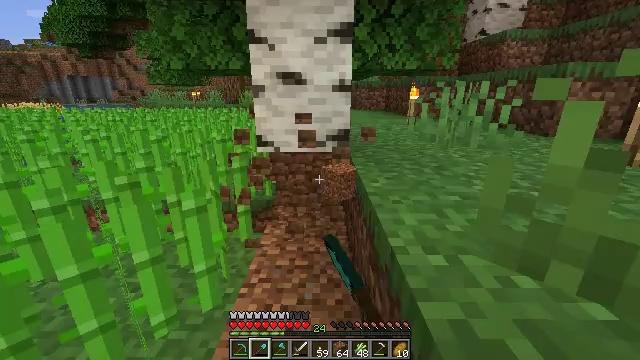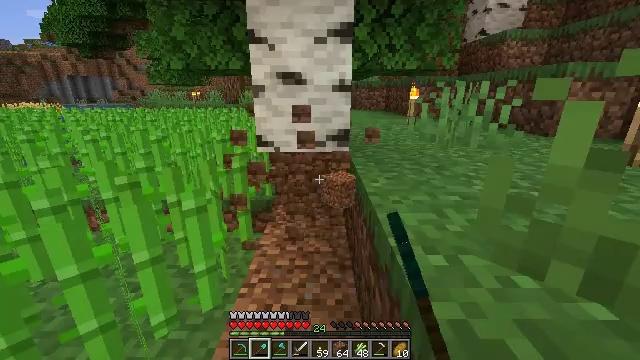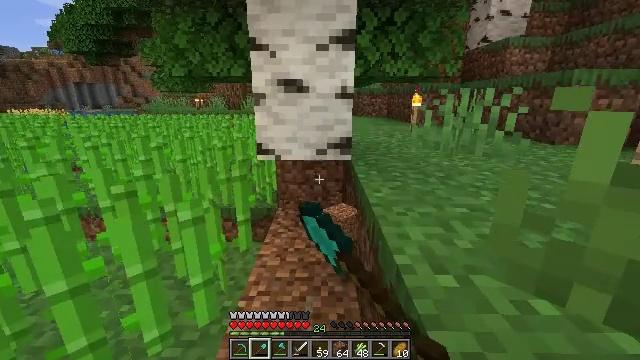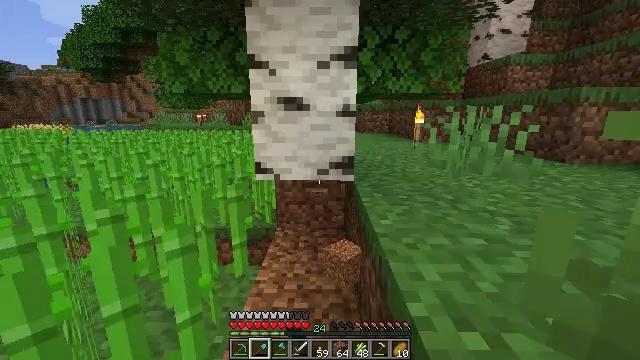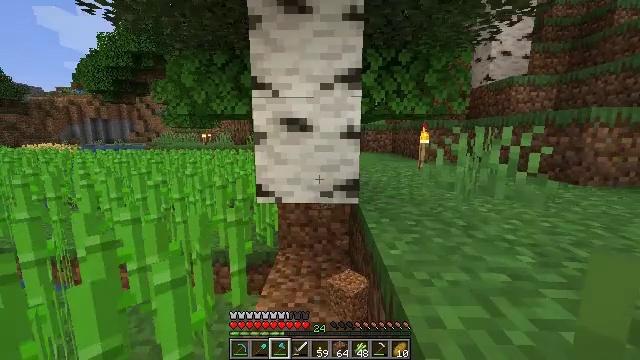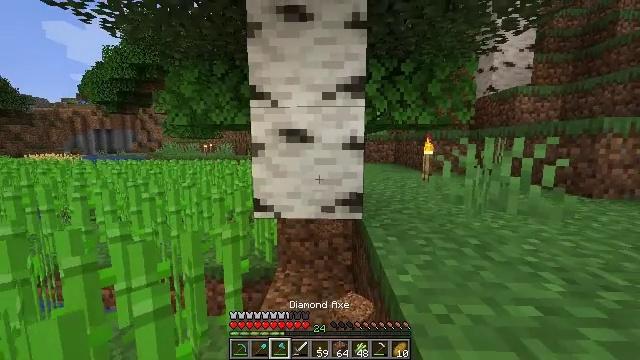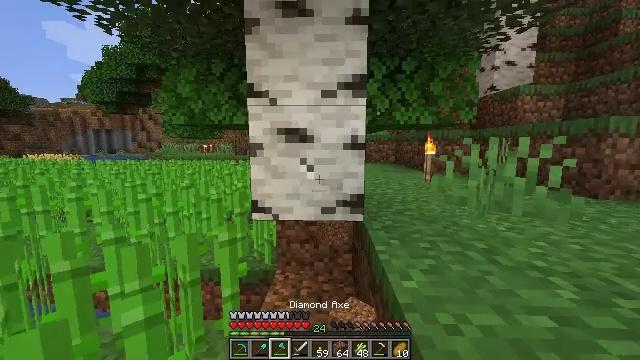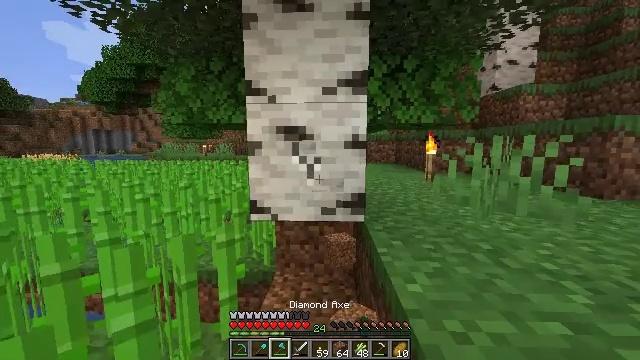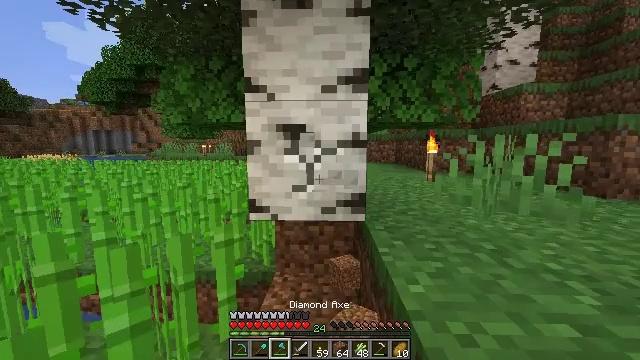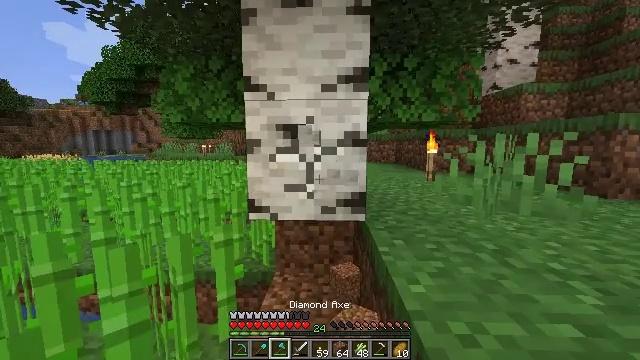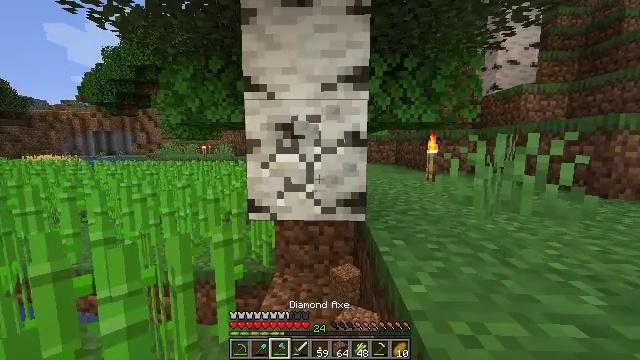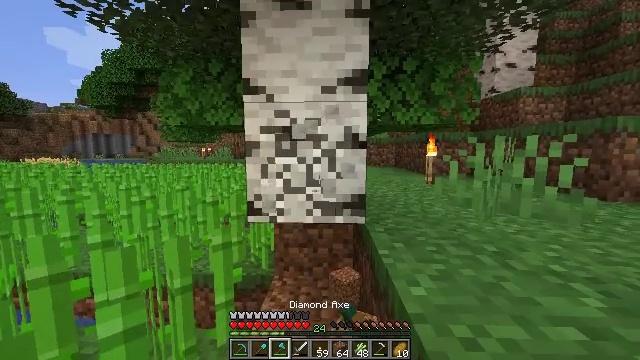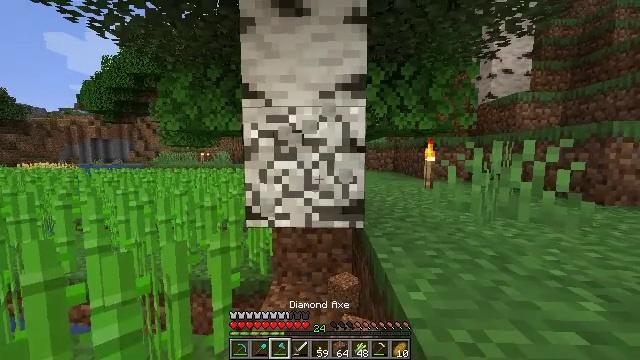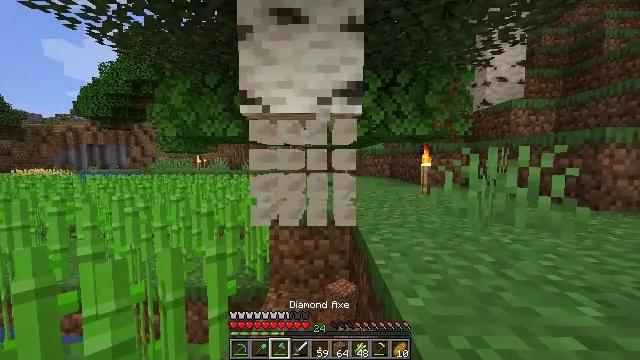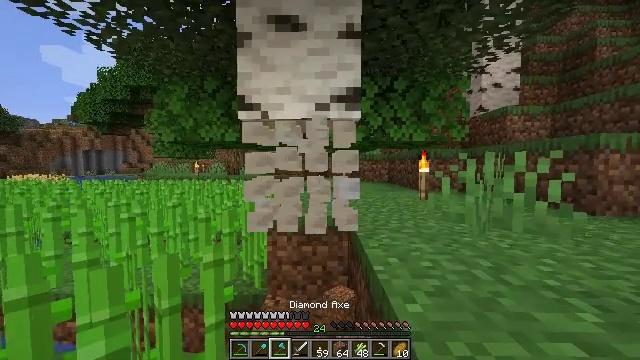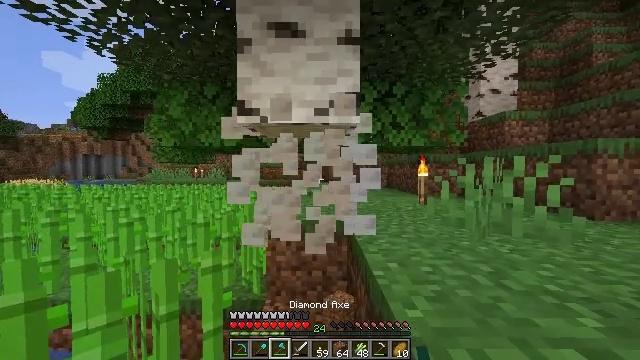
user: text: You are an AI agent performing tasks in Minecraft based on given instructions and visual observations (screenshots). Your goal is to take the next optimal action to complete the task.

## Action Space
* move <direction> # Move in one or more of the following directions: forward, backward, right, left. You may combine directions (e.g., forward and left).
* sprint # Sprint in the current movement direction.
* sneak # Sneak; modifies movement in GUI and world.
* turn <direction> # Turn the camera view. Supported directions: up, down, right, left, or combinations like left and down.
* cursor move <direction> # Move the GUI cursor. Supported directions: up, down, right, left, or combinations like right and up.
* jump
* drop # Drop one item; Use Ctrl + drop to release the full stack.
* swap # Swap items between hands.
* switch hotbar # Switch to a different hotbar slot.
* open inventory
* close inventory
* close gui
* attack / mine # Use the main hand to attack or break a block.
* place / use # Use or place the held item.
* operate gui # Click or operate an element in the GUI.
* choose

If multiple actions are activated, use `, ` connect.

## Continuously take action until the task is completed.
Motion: motion action
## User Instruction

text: Mine the birch log from the tree.
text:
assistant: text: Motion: attack / mine
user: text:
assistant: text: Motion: move forward, turn up, attack / mine
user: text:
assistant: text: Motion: move forward, turn up
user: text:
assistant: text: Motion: move forward, turn up, switch to hotbar 3
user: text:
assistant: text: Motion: turn up, switch to hotbar 3
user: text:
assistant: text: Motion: attack / mine, switch to hotbar 3
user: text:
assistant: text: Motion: attack / mine, switch to hotbar 3
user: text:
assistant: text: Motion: attack / mine
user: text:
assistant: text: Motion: attack / mine
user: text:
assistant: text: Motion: attack / mine
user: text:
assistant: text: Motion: attack / mine
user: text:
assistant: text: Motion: turn up, attack / mine
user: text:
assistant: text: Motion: turn up, attack / mine
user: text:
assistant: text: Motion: turn up, attack / mine
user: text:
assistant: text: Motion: turn up, attack / mine
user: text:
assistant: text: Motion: attack / mine
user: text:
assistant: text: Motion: attack / mine
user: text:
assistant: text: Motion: turn up, attack / mine
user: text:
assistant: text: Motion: move forward, turn up, attack / mine
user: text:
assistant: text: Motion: move forward, turn up, attack / mine
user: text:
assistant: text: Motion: move forward, turn up, attack / mine
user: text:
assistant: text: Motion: turn up, attack / mine
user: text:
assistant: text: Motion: attack / mine
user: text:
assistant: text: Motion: attack / mine
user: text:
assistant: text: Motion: turn down, attack / mine
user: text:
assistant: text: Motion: attack / mine
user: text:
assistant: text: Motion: attack / mine
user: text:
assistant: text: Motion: attack / mine
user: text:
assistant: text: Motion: attack / mine
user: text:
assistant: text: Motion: attack / mine